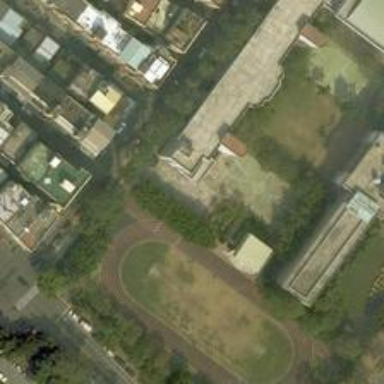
This severely worn football field is close to the residential areas while there are two basketball courts aside .